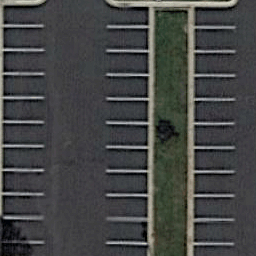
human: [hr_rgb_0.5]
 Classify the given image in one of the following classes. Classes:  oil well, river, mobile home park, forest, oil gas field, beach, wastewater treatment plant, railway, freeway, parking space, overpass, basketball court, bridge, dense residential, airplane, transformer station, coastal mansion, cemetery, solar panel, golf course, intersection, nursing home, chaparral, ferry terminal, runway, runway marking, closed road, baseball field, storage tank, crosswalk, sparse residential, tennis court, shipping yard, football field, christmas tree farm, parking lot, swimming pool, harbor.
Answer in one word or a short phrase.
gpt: parking space